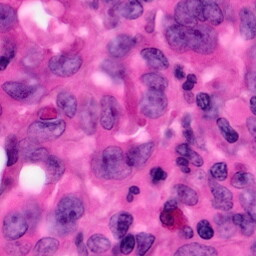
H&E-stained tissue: Pancreatic